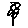
Label: flower